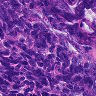
Metastatic tissue present: no